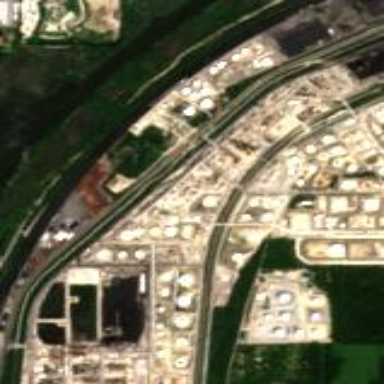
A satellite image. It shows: Industrial refinery.